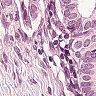
Metastatic tissue present: yes